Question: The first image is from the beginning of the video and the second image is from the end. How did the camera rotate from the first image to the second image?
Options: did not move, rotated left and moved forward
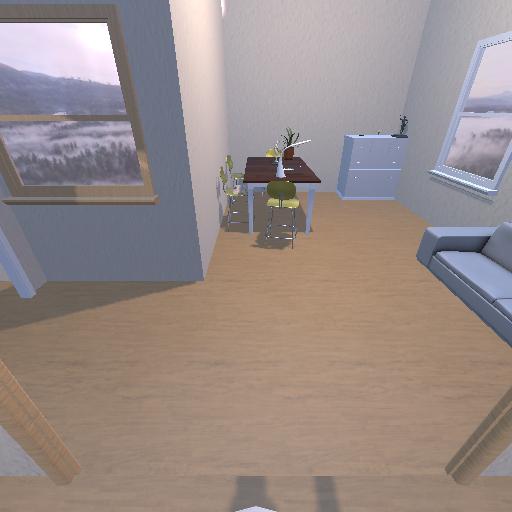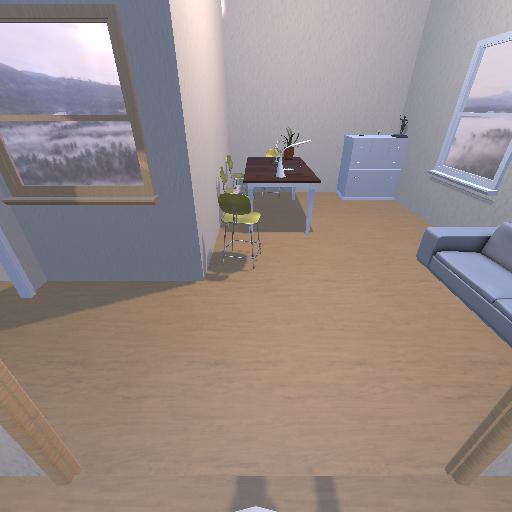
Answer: did not move